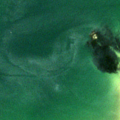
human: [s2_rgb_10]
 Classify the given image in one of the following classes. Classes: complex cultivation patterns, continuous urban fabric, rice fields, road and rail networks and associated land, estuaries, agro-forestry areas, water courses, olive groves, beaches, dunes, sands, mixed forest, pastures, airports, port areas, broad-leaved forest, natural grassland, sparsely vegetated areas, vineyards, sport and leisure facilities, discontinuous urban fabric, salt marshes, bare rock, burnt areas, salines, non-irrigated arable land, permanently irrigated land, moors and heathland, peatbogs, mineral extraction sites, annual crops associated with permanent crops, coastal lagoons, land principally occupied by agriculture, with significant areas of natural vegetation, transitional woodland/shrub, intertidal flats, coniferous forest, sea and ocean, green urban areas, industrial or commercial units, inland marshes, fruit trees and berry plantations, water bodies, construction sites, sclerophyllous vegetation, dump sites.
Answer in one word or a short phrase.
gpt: sea and ocean